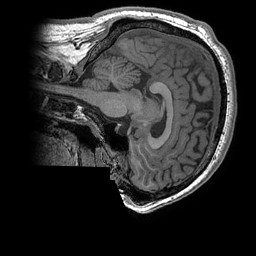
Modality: T1w
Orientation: sagittal
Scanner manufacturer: ge
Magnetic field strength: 3 T
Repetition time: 0.008156 s
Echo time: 0.00318 s